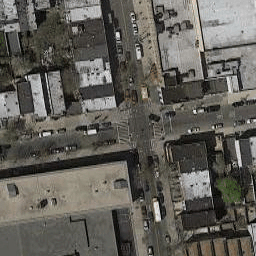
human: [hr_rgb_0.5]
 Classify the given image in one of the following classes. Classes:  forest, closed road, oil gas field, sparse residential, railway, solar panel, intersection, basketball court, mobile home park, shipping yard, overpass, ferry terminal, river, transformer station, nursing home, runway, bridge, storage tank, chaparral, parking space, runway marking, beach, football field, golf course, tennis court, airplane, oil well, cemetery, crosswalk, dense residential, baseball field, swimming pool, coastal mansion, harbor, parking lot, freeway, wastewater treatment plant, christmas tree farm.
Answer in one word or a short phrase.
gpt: intersection